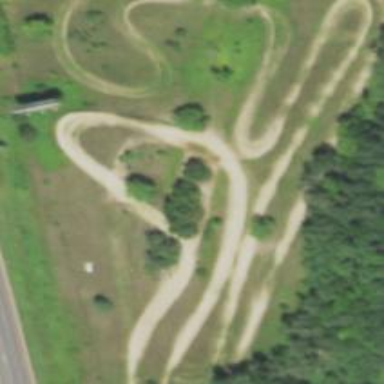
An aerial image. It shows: Dirt raceway for motor sports.